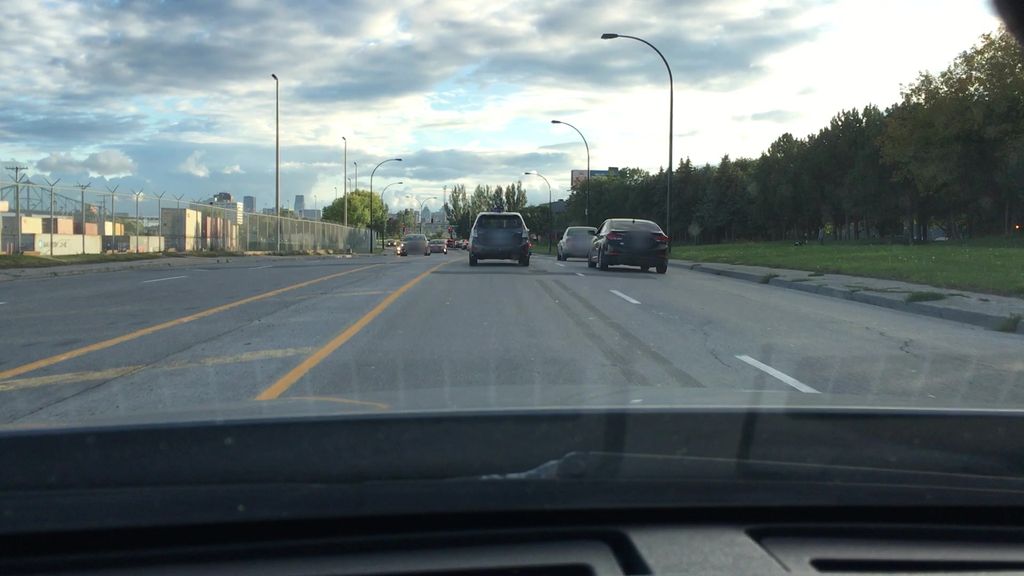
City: montreal